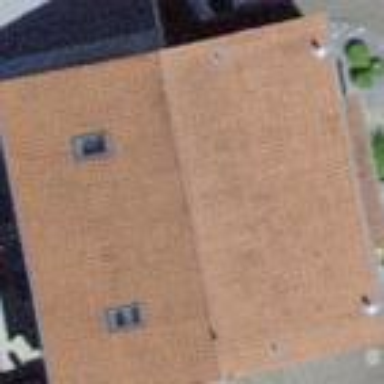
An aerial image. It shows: Terrace building.